Field crop: maize
Growth stage: 2
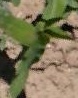
Species: maize